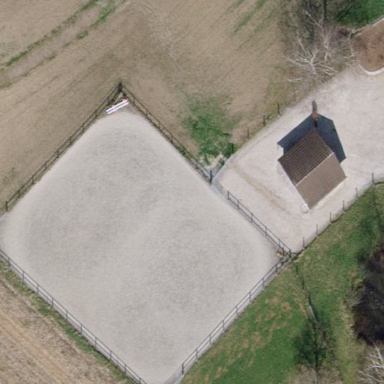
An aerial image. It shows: Equestrian pitch for leisure land sports.